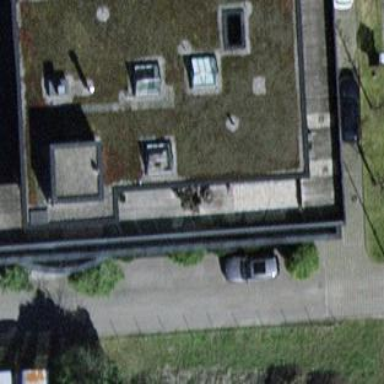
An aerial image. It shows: Commercial building.